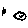
Label: bird